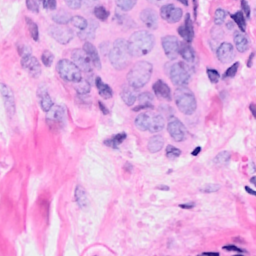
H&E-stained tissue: Breast